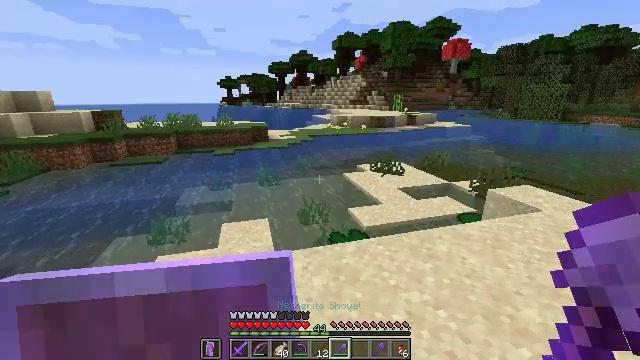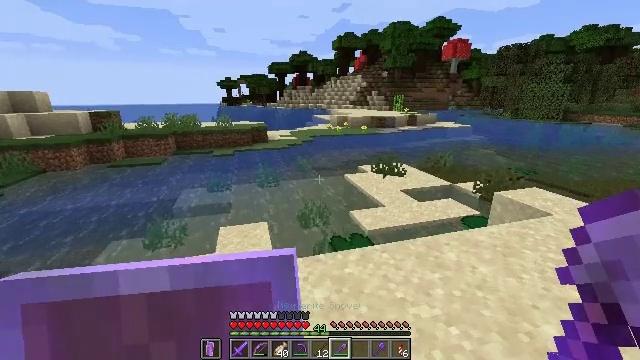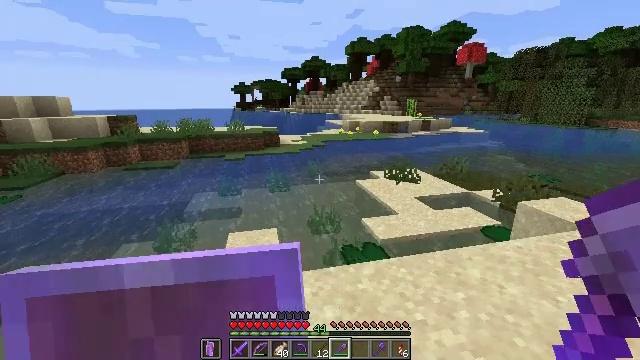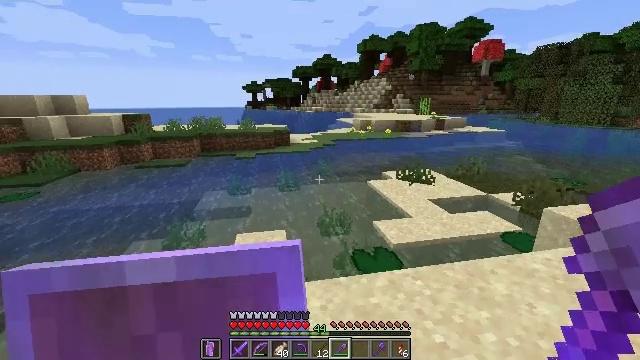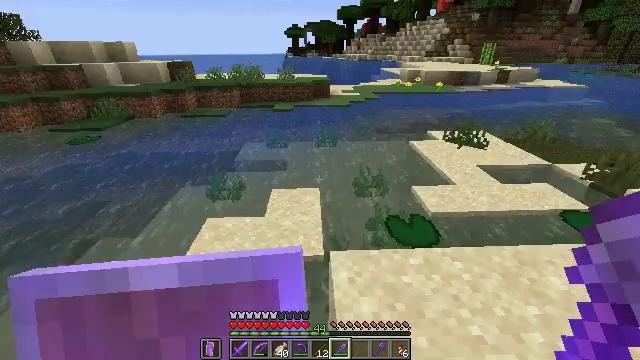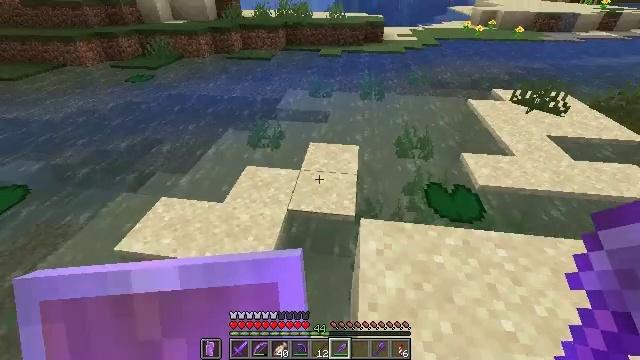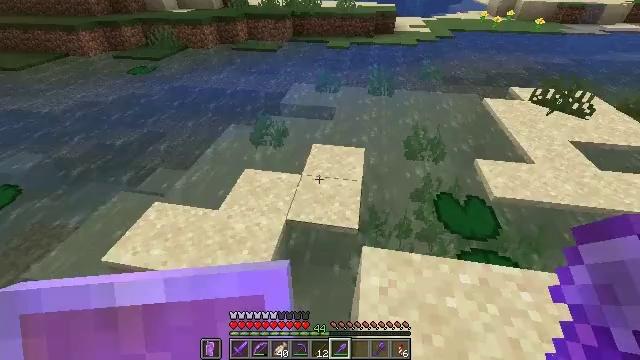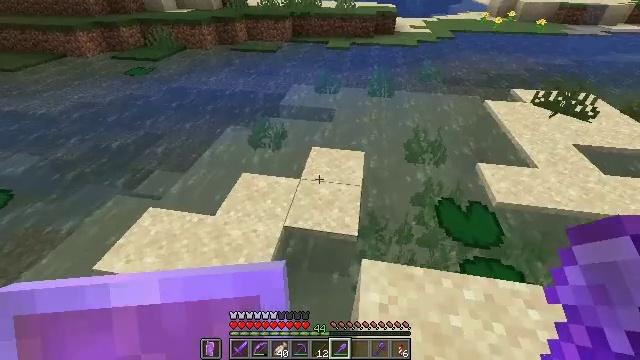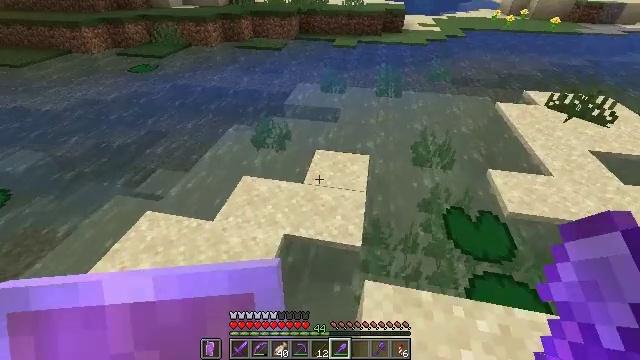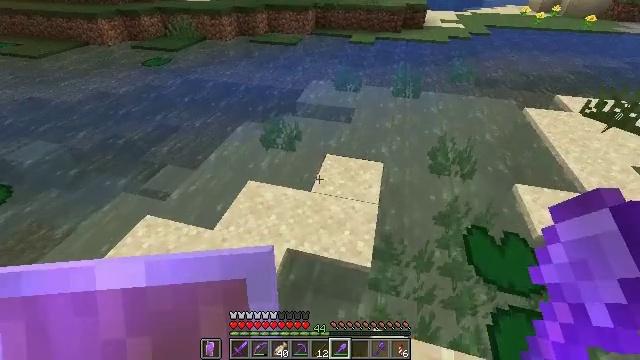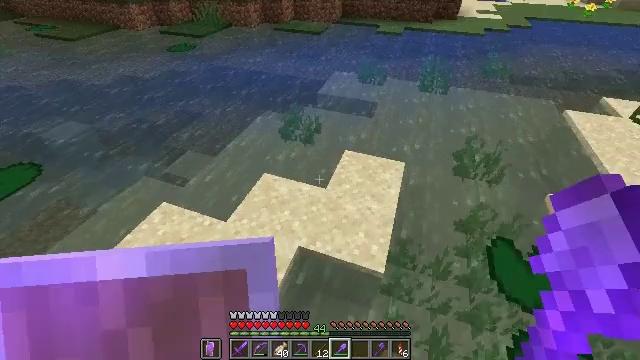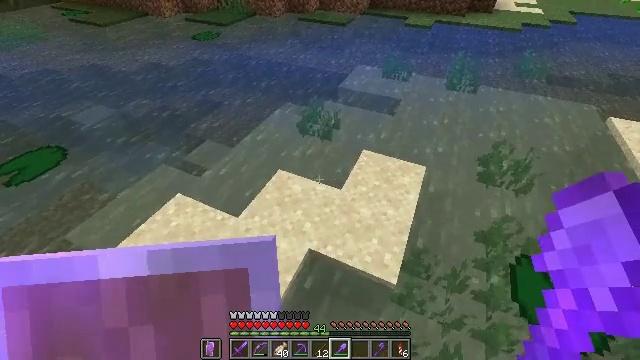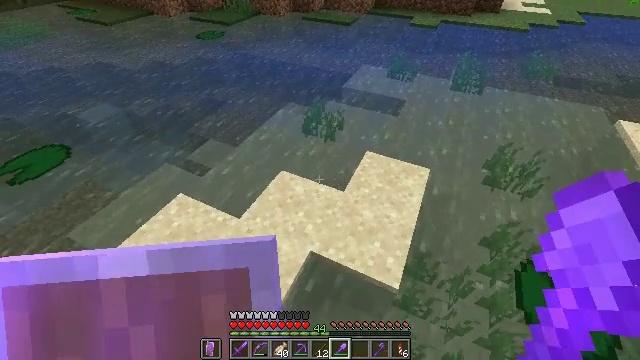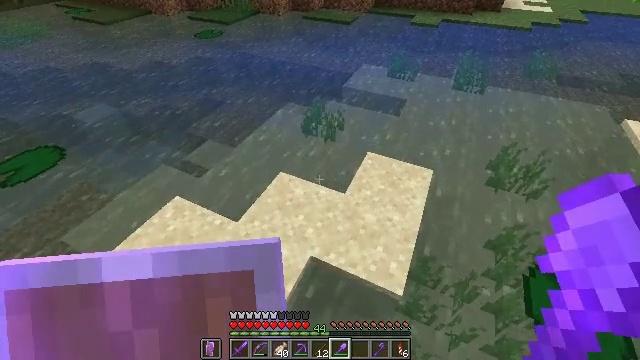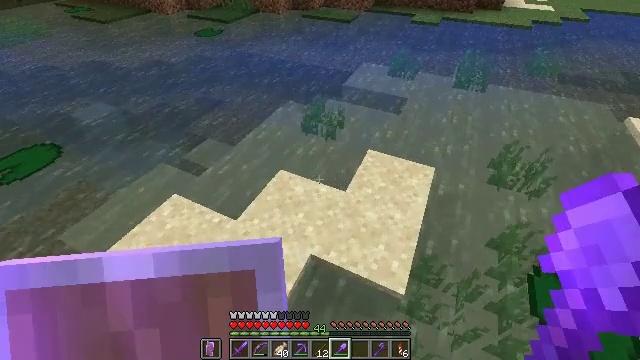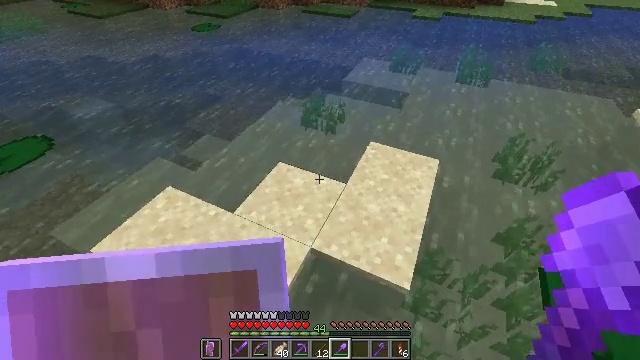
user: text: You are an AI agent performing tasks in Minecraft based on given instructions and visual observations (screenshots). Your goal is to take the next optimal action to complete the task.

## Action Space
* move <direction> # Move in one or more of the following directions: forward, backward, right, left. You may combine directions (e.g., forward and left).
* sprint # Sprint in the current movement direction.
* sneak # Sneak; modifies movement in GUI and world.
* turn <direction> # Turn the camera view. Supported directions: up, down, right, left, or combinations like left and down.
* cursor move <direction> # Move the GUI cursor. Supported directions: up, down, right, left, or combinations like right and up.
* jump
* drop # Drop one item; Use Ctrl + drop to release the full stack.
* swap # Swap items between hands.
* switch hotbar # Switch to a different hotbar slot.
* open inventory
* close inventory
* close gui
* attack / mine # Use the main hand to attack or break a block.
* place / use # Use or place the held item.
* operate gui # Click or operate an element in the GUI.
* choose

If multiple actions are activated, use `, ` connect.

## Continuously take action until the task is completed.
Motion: motion action
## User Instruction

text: Dig up clay found underwater.
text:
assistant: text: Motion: move forward
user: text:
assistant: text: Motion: move forward, turn left
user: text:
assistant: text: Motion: move forward, turn left
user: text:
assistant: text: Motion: move forward, turn left and down
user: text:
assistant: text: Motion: move forward, turn left and down
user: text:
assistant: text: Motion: move forward, turn left and down
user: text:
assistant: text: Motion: move forward
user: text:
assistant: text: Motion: move forward, turn left
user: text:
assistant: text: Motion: move forward, turn left and down
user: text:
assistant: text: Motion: move forward, turn left and down
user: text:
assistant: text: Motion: turn left and down
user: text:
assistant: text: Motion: no_op
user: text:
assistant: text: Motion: no_op
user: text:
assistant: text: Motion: no_op
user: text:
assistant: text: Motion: no_op
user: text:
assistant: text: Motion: no_op
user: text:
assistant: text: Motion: no_op
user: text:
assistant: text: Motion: no_op
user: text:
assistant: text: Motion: move forward, turn left and up
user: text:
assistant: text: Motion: move forward, turn left and up
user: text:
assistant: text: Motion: move forward, turn left and up
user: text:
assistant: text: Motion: move forward, turn left
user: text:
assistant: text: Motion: move forward
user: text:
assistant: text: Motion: move forward
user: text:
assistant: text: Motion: move forward
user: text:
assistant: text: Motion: move forward, jump
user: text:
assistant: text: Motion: move forward, jump
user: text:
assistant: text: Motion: move forward, jump
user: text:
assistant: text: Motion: move forward, jump
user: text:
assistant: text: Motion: move forward, jump